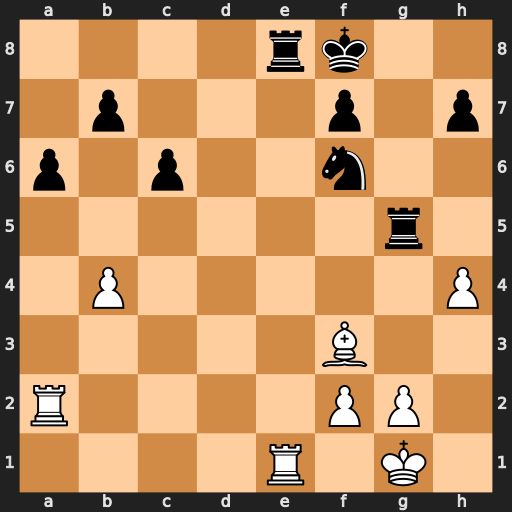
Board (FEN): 4rk2/1p3p1p/p1p2n2/6r1/1P5P/5B2/R4PP1/4R1K1
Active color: w
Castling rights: -
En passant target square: -
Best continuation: Rxe8+ Nxe8 hxg5